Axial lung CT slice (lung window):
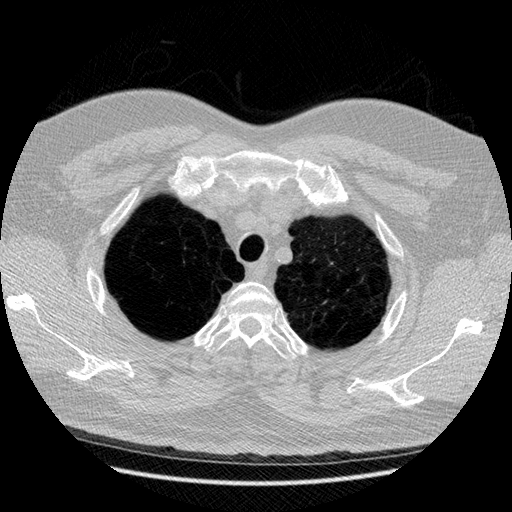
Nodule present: no